Question: I've been looking around stackoverflow and wasn't able to ever find a way that'd actually work. I have a simple php application
'''
//Database credentials
$servername = "localhost";
$username = "root";
$password = "password";
$database = "database";
// Create connection to database
$db = new mysqli($servername, $username, $password, $database);
// Check connection for errors
if ($db->connect_error) {
die("<h1>Connection to database failed: " . $db->connect_error) . "</h1>";
};
$username = $json['statuses'][0]['user']['screen_name'];
$userid = $json['statuses'][0]['user']['id_str'];
$sql = "SELECT * FROM log WHERE userid='" . $userid . "' LIMIT 1";
if ($db->query($sql)->num_rows > 0) {
echo "<h4>This user already exists</h4>";
} else {
//Put the userid into the database
$sql = "INSERT INTO log (userid) VALUES ('" . $userid . "')";
if ($db->query($sql) === TRUE) {
echo "<h4>Added " . $username . " to the database</h4>";
} else {
echo "Error: " . $sql . "<br>" . $db->error;
}
}
'''
Currently it seems to be hit or miss. It'll work sometimes, other times a record will exist, and it'll still insert the userid again creating duplicates.

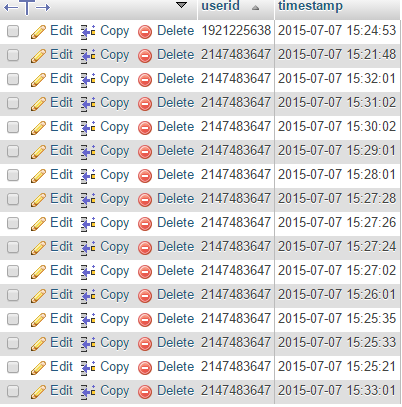
Answer: Like said @tadman Your code is BAD. Data from variable '$json' is directly inserted into query - this is not good...
Simple test:
I set :
'''
$userid = "111111111a";
'''
query:
'''
$sql = "SELECT * FROM log WHERE userid='111111111a' LIMIT 1";
'''
return TRUE because, this user doesn't exists in db,
or
'''
$userID ='111111111' OR '1=1';
'''
query:
'''
$sql = "SELECT * FROM log WHERE userid='111111111' OR '1=1' LIMIT 1";
'''
return TRUE because 1=1 is always true.
If column 'userid' is INT type, $userid value is converted to 111111111 and inserted into 'log' table